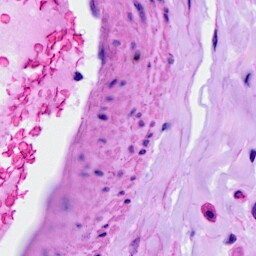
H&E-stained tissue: Ovarian